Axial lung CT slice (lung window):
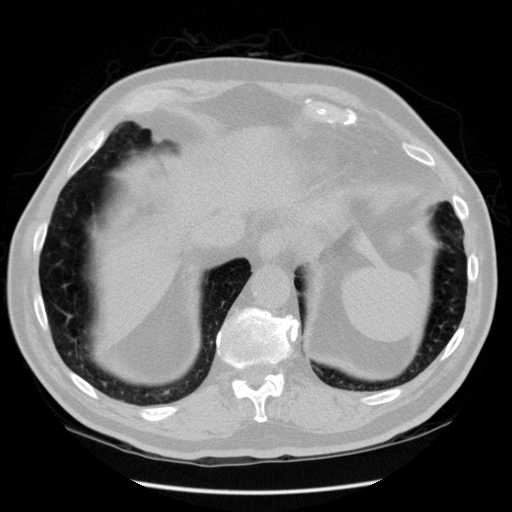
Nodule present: no